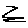
Label: zigzag